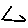
Label: triangle